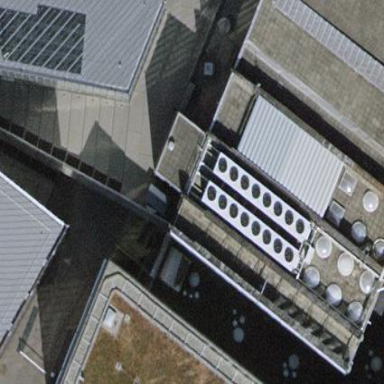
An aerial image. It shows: Office building with flat roof.